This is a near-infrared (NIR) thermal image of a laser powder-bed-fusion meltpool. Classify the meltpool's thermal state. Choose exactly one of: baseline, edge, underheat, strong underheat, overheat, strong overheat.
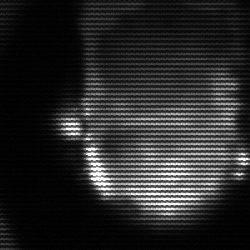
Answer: baseline